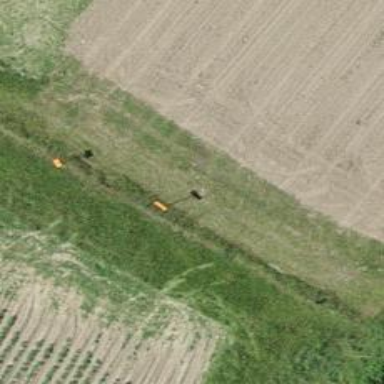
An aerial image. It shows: Aerial marker.